Frequency: 50000
Velocity: 0,155
Power: 46,3
Pulse duration: 0,0000001
Pass count: 1
Magnification: 10
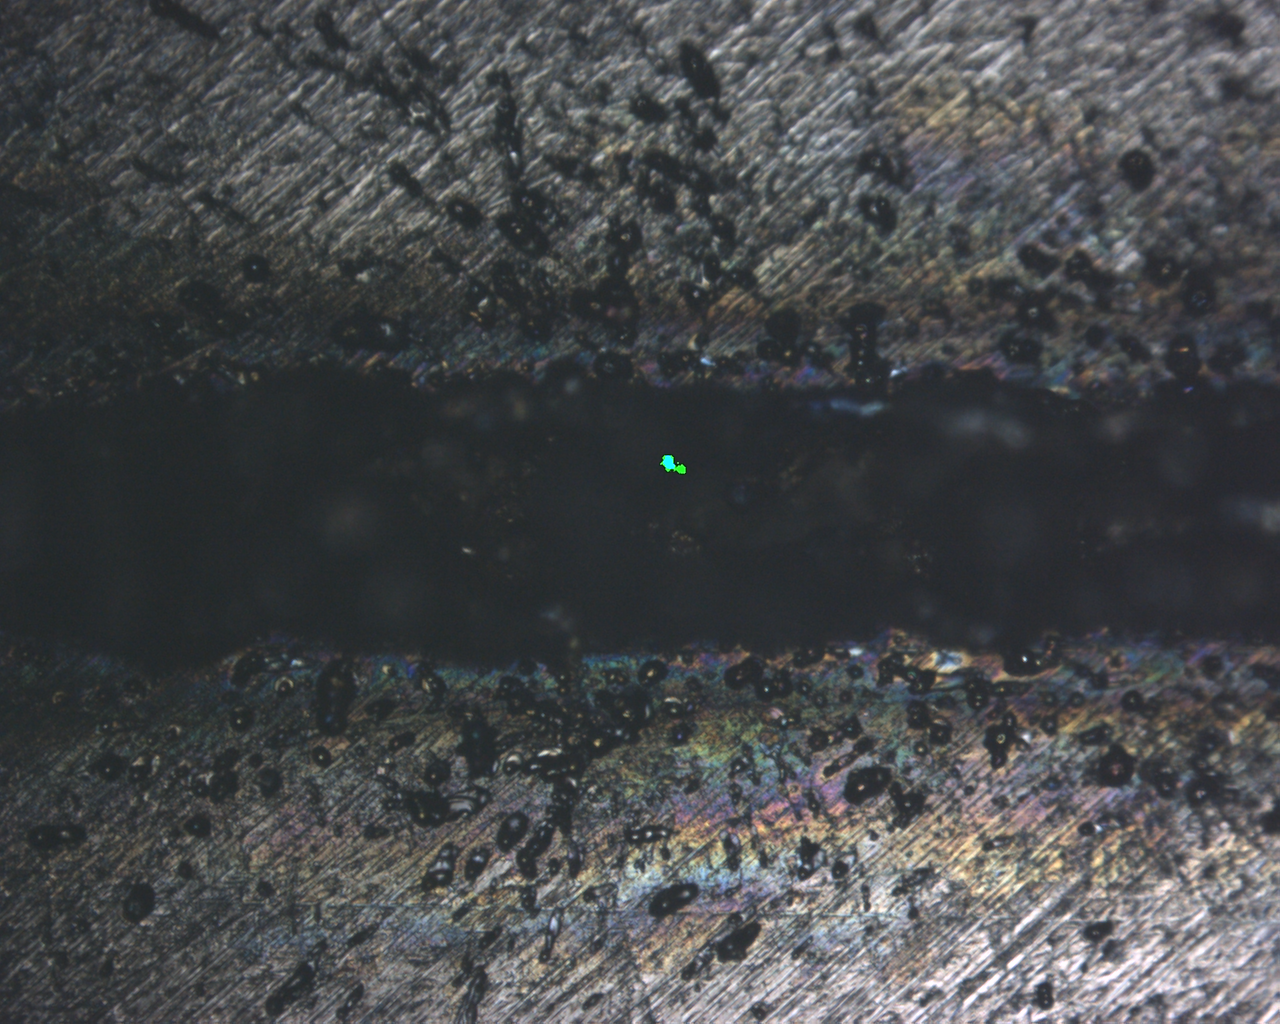
Measured width: 185.216
Other width: 49.509